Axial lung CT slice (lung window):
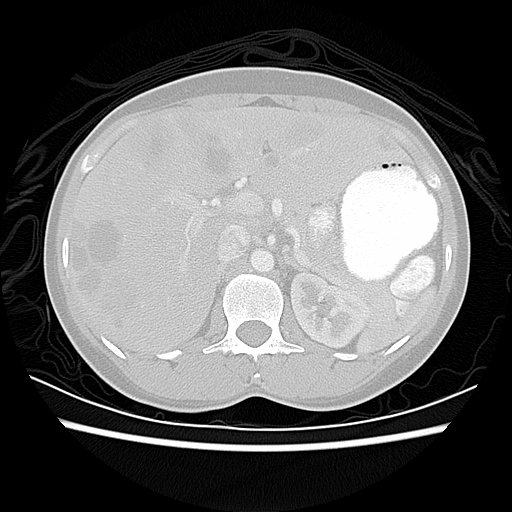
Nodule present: no